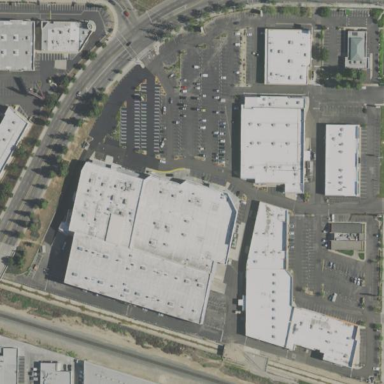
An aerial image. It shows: Retail area.